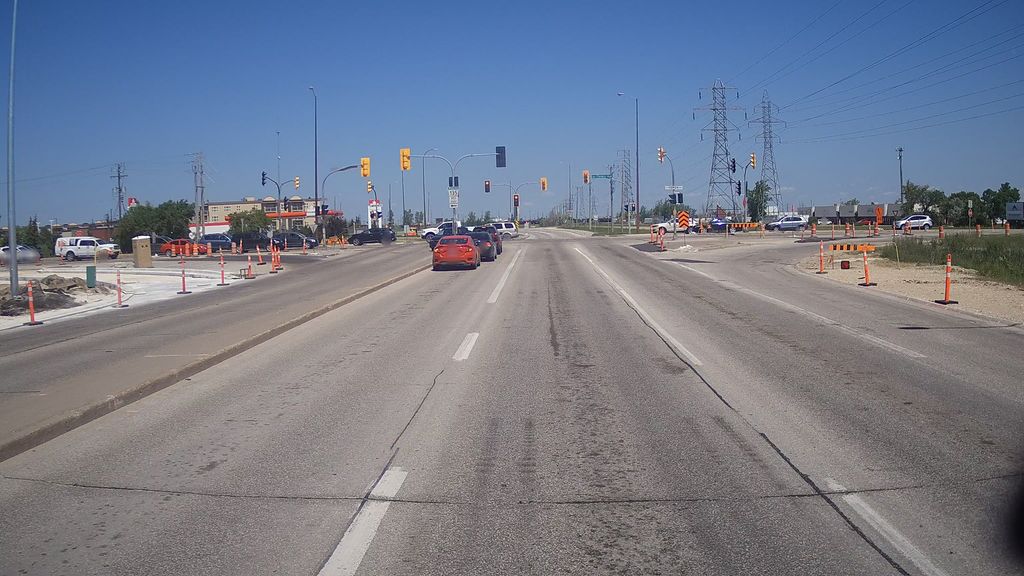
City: winnipeg